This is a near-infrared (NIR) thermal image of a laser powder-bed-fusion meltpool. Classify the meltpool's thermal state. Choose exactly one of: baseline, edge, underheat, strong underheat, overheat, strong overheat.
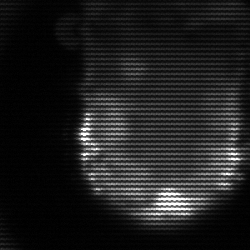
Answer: baseline